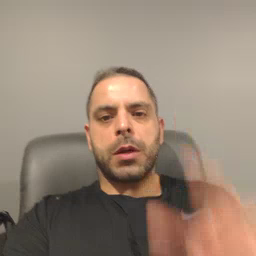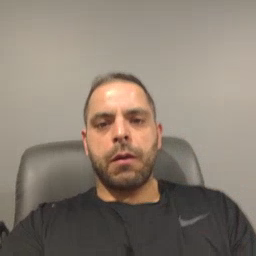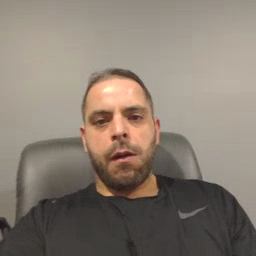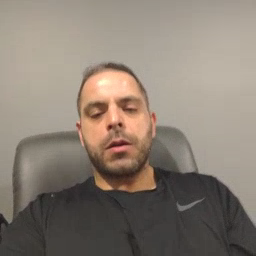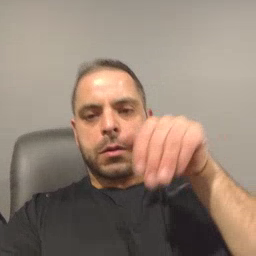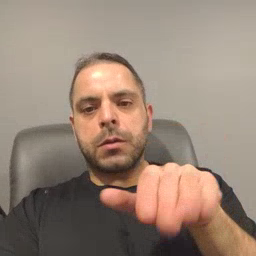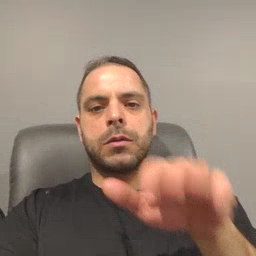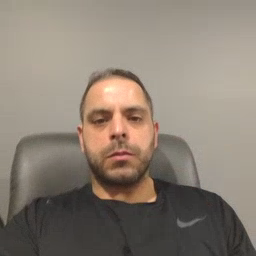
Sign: into